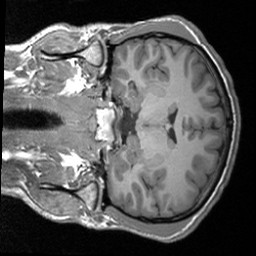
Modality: T1w
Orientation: coronal
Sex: male
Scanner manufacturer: siemens
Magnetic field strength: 3 T
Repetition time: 1.9 s
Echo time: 0.00226 s